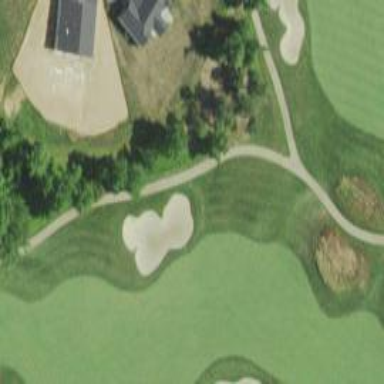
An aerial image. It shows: Path for both roads and golfers.